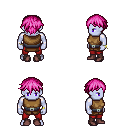
a pixel art fantasy rpg character, male body template, dark elf, purple skin, leather chest armor, red pants, pink short bangs hairstyle, bracelets, maroon shoes, four views (front, back, left, right), 2x2 character sprite sheet, small pixel art, hard edges, no anti-aliasing